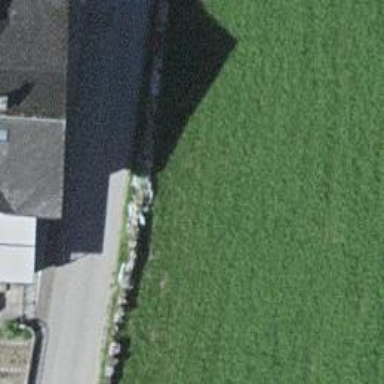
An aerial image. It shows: Dry stone wall barrier.